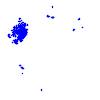
Particle: electron